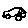
Label: car